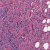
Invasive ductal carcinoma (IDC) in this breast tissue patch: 1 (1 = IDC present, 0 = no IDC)